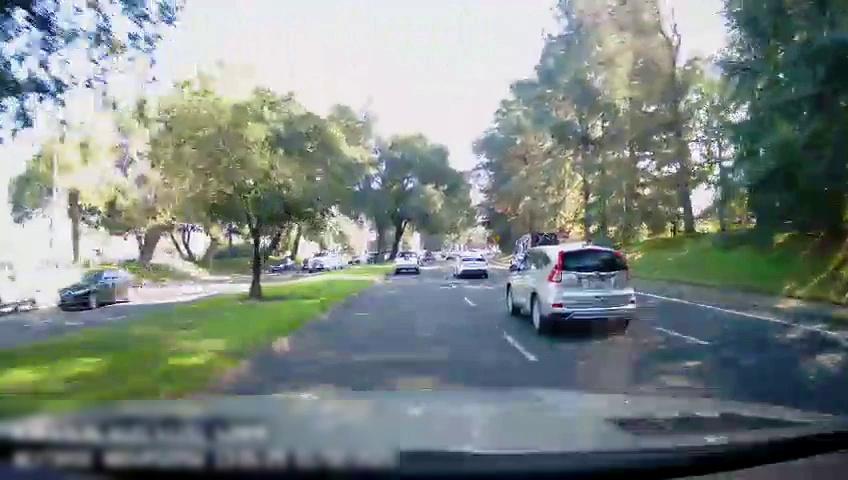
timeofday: Day
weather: Sunny
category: Drivable Space
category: Drivable Space
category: Vehicles | Car
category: Vehicles | Truck
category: Vehicles | Car
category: Vehicles | Car
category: Vehicles | Truck
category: Vehicles | Truck
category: Vehicles | SUV
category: Vehicles | Car
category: Vehicles | Car
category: Vehicles | Car
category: Lanes | Current Lane
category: Lanes | Current Lane
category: Lanes | Alternate Lane